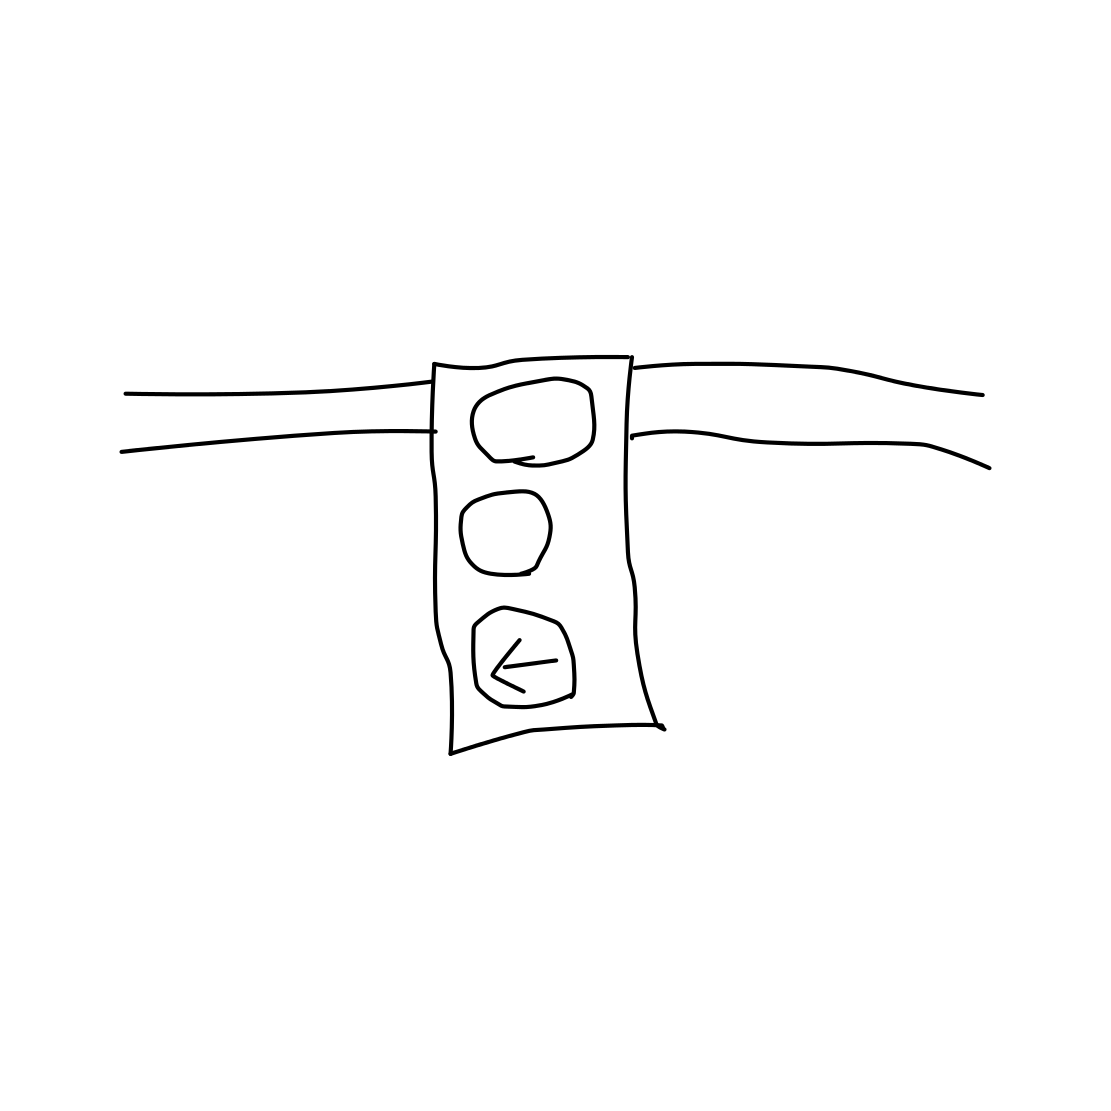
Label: traffic light